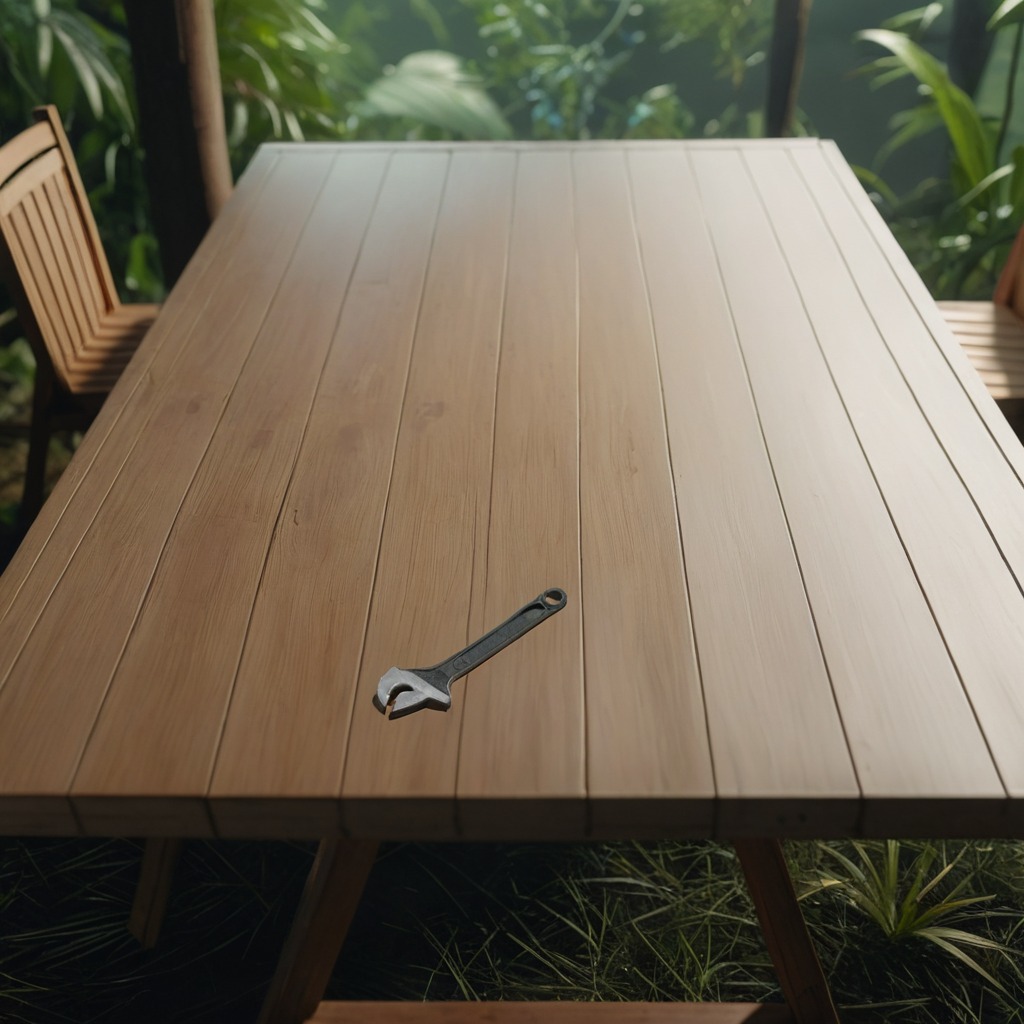
An wrench is lying on a wooden table inside a jungle field workshop tent.